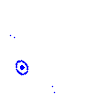
Particle: electron